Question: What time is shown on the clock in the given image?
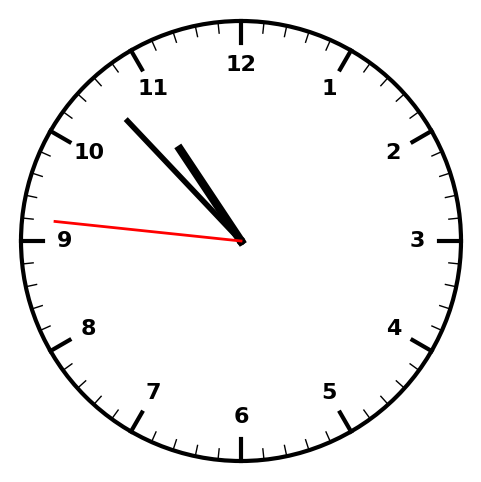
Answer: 10:52:46